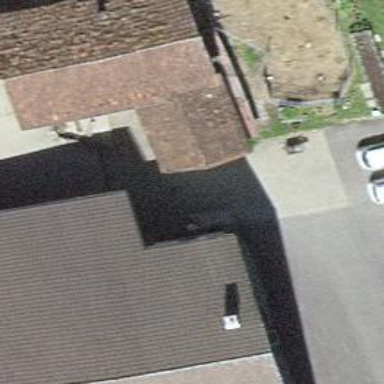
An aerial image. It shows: Shed building.